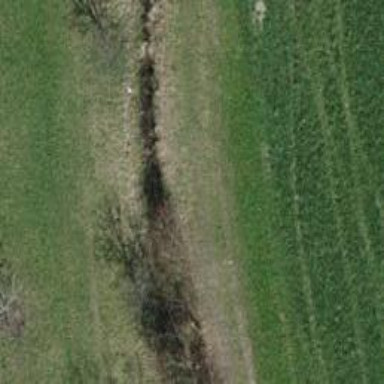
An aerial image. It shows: Ditch serving as waterway.